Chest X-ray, PA view. Patient: 46 years old, sex F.
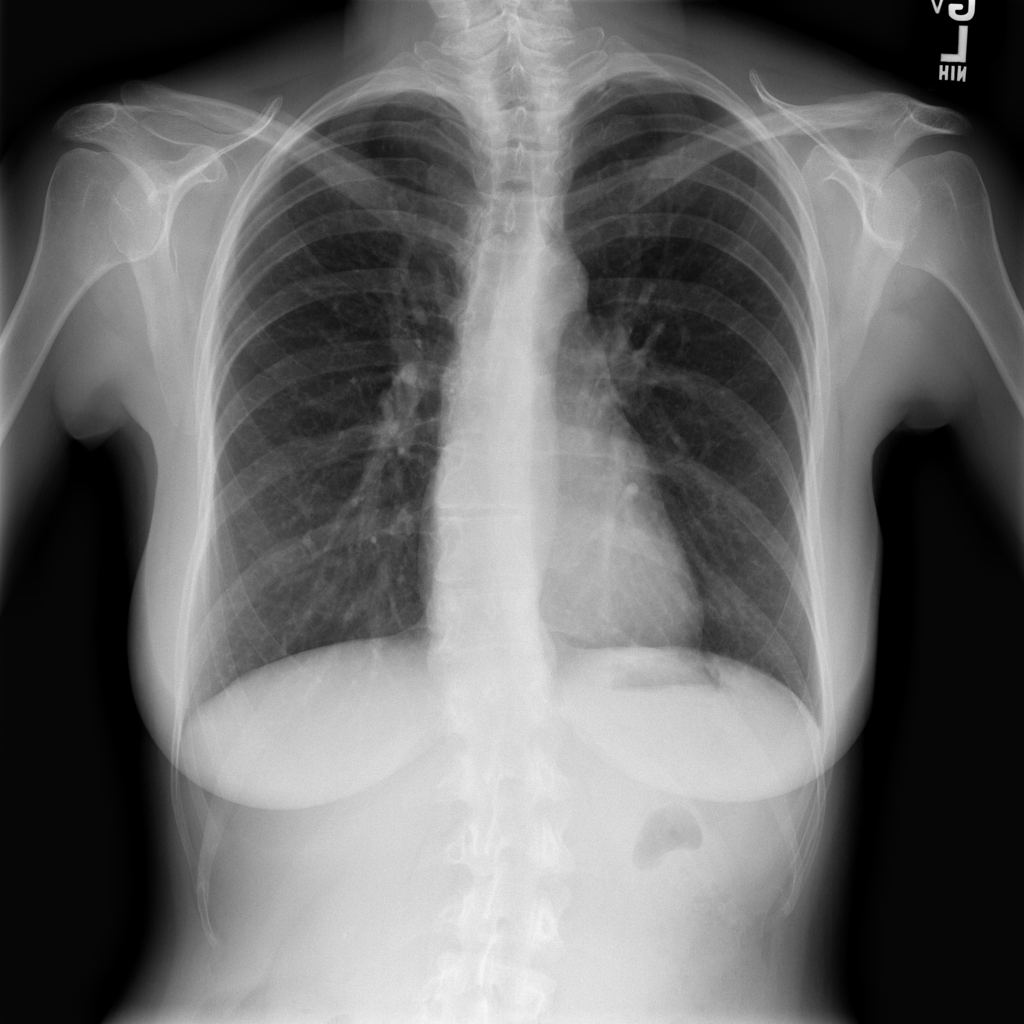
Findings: No Finding